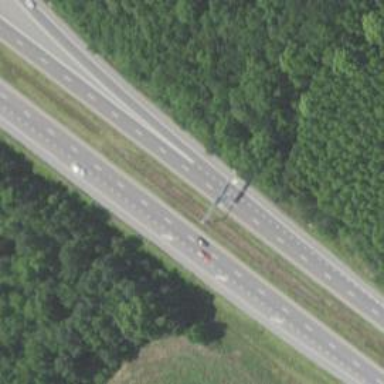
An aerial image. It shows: Motorway junction.